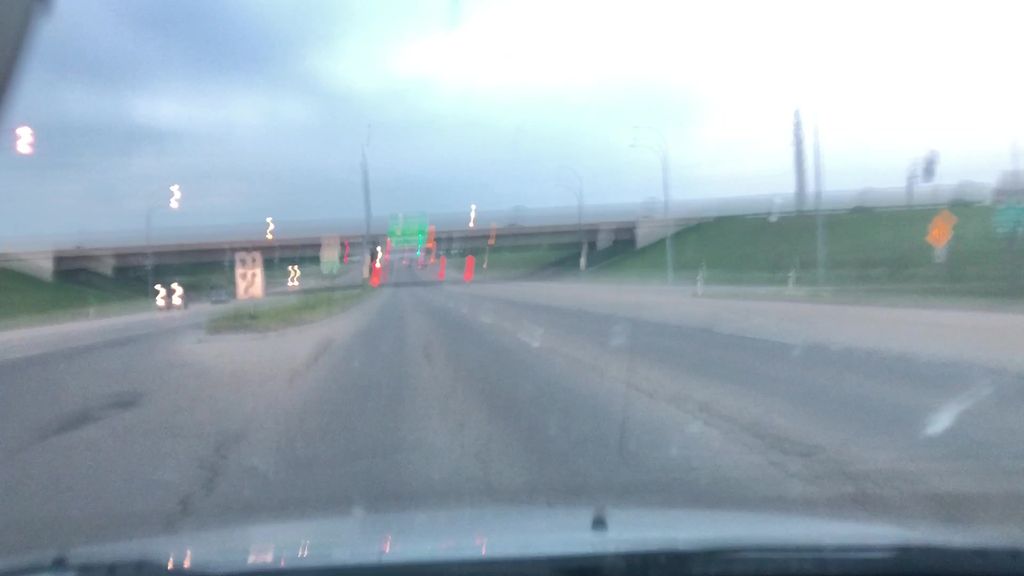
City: edmonton